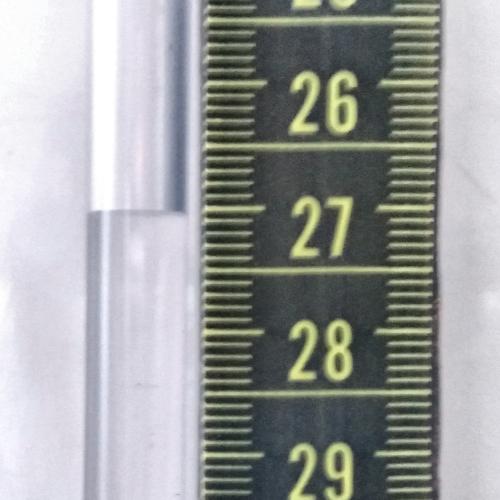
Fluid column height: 27.1 cm